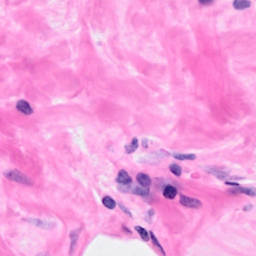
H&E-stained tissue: Breast